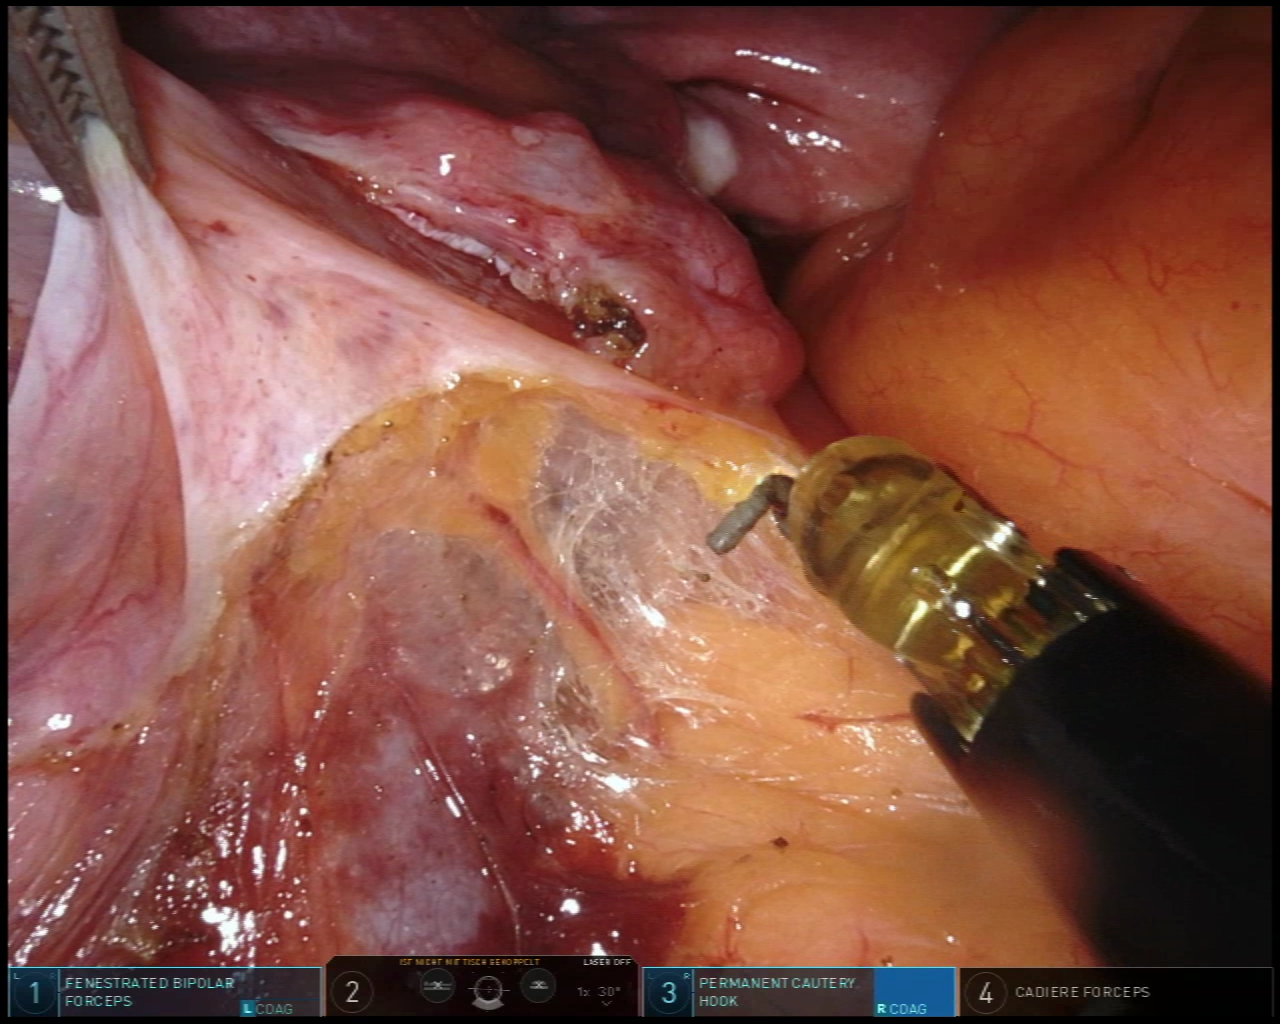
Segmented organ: ureter
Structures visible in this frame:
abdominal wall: no
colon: no
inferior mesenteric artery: no
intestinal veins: no
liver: no
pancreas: no
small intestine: no
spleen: no
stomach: no
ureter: yes
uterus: yes
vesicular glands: no